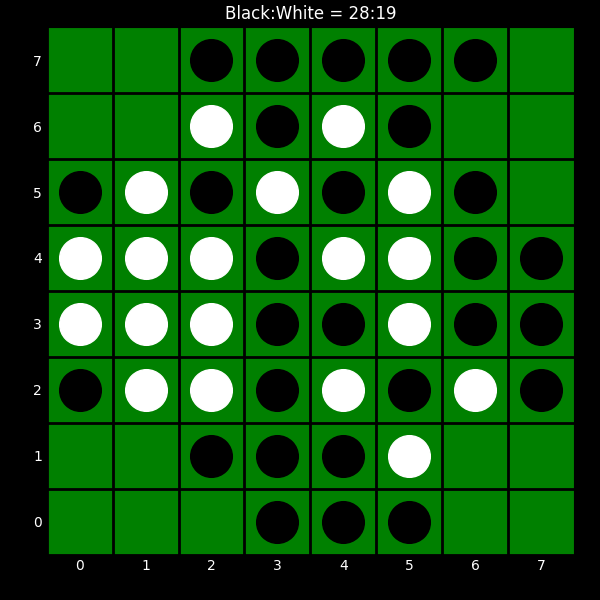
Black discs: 28
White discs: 19